Interaction volume radius: 5 \u00c5
Interaction volume height: 25 \u00c5
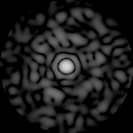
Disorder parameter: 0.8401